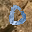
Label: 0